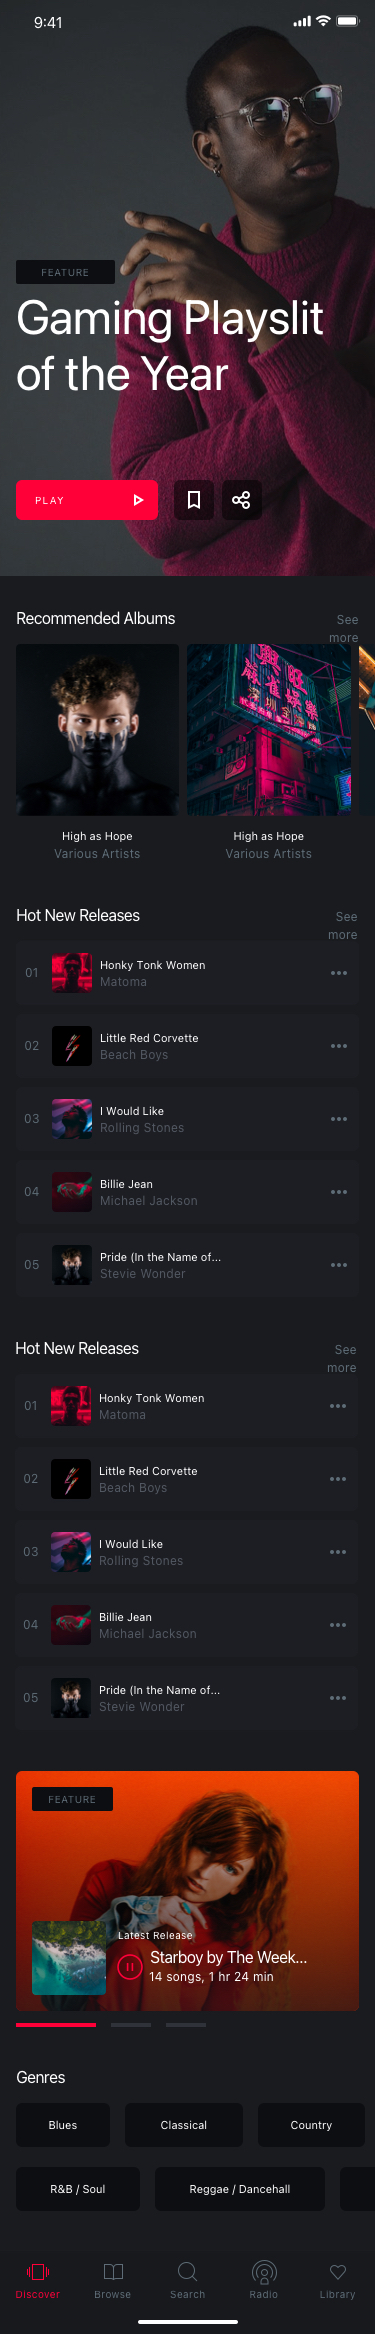
Text in this UI design:
Genres
Hot New Releases
See more
Hot New Releases
See more
Gaming Playslit of the Year
Recommended Albums
See more